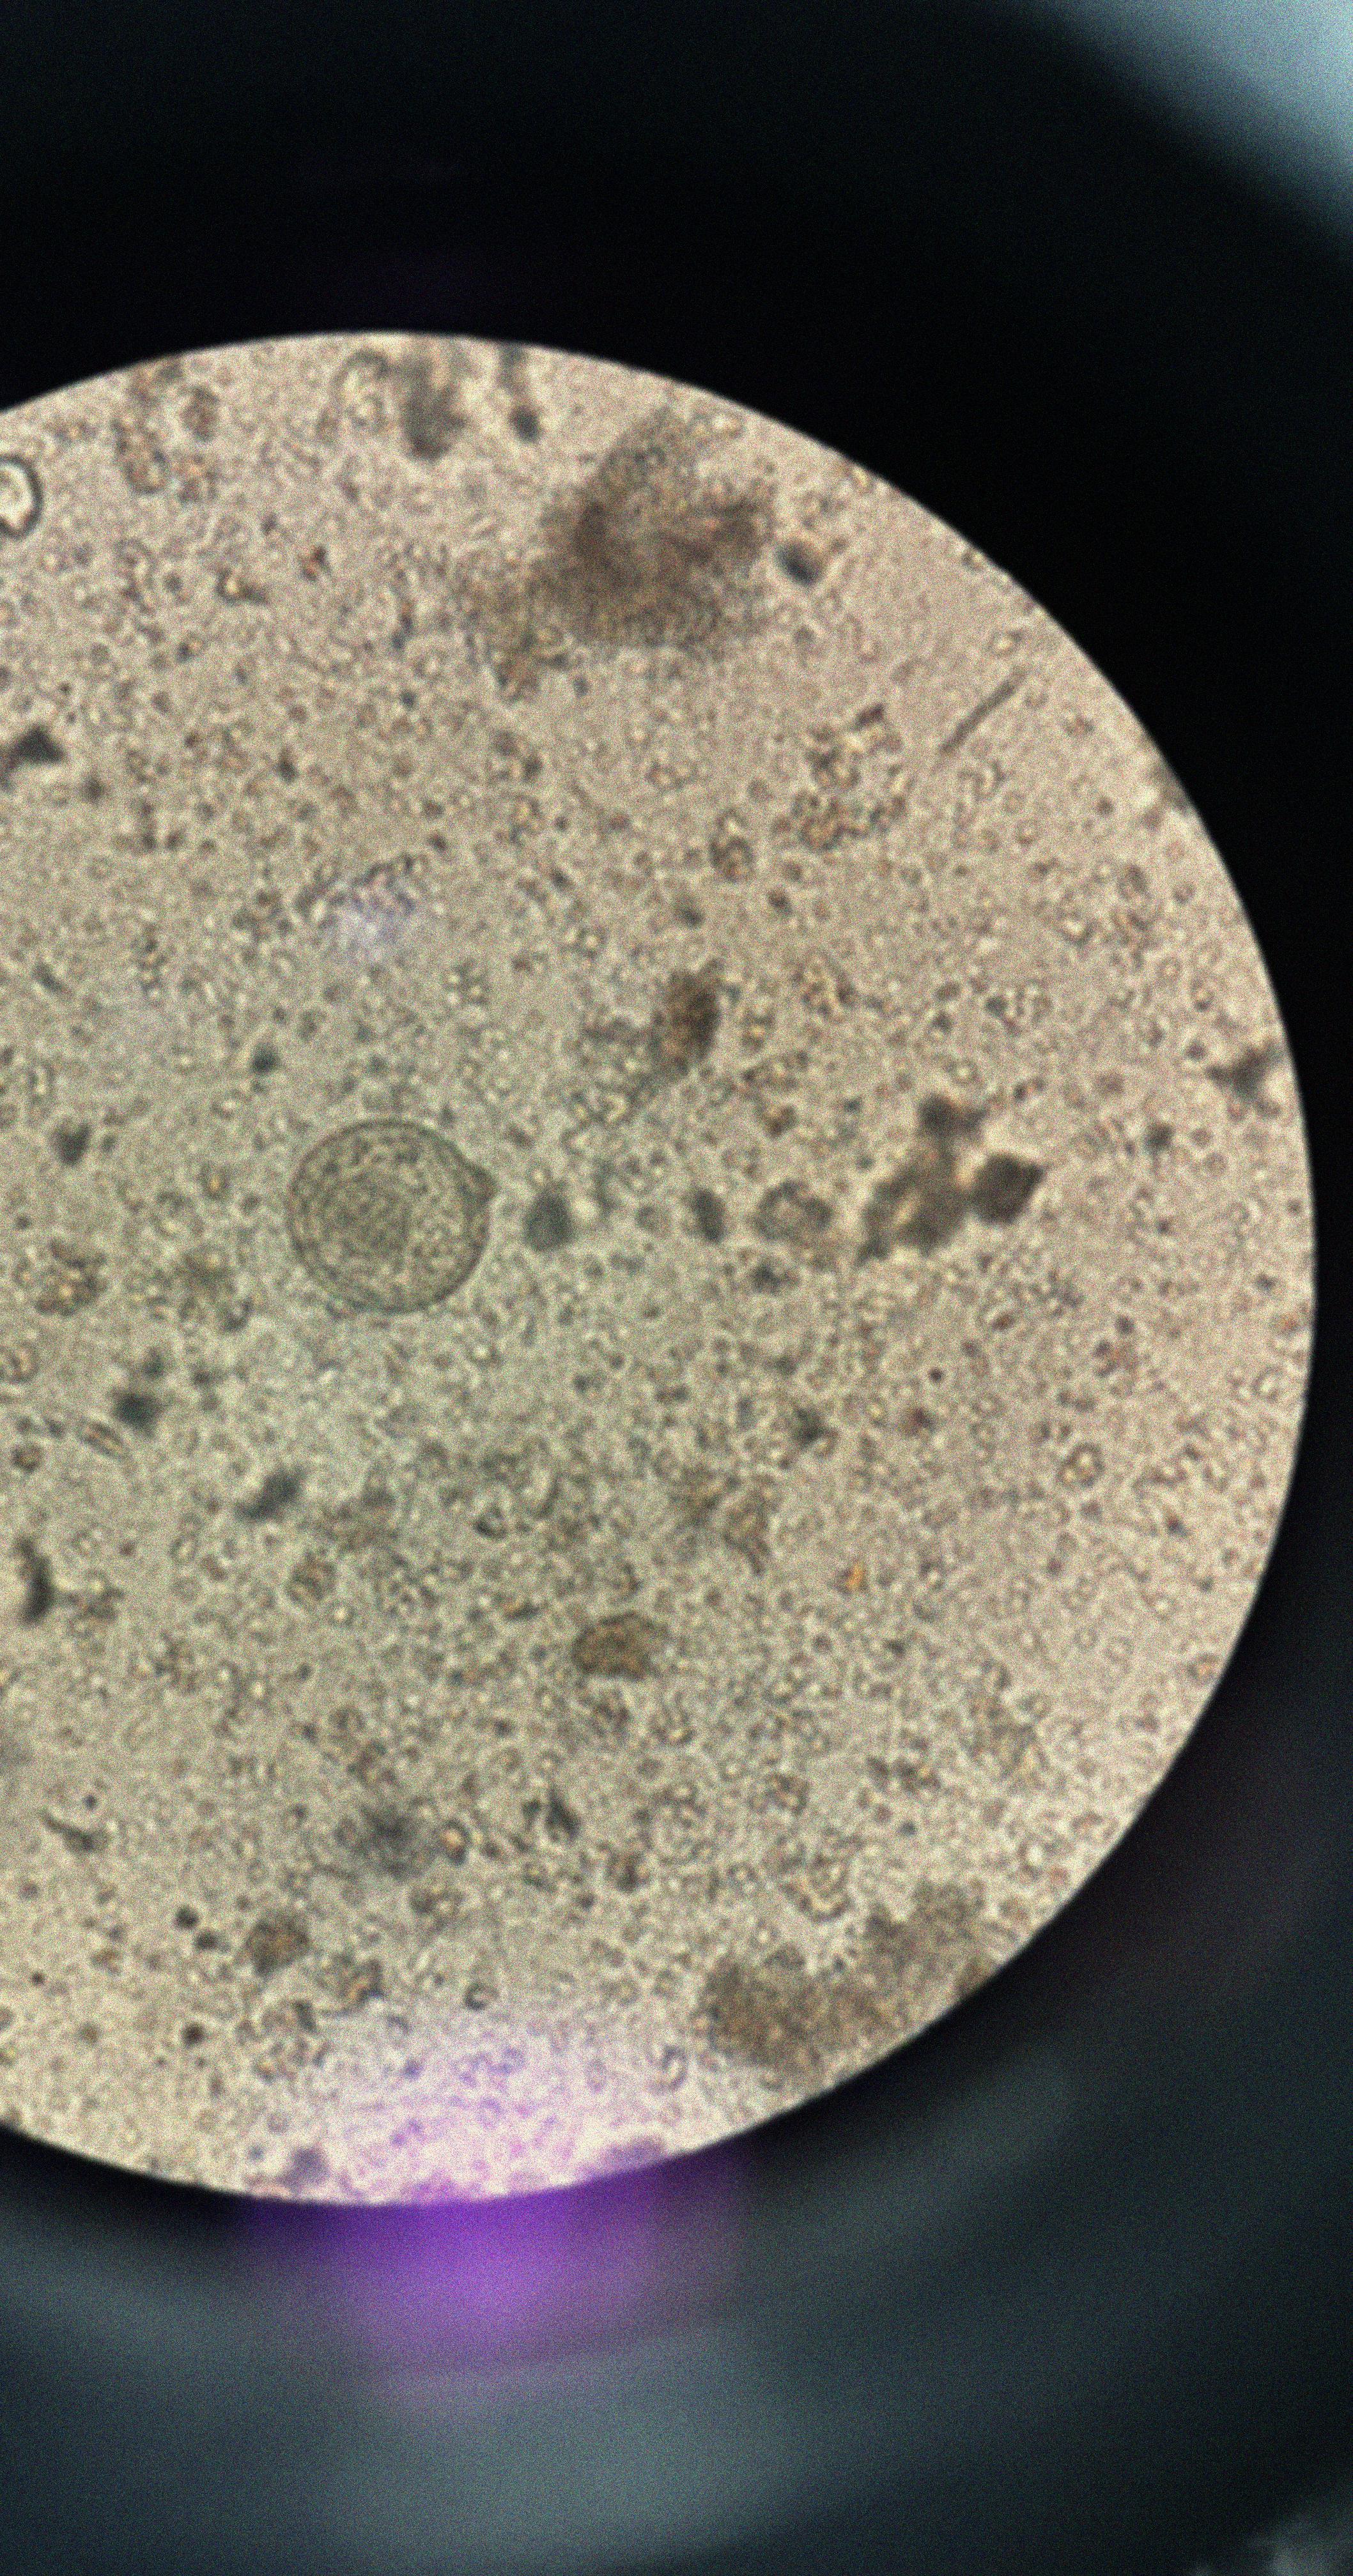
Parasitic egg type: Hymenolepis diminuta